Question: What is the third number system option?
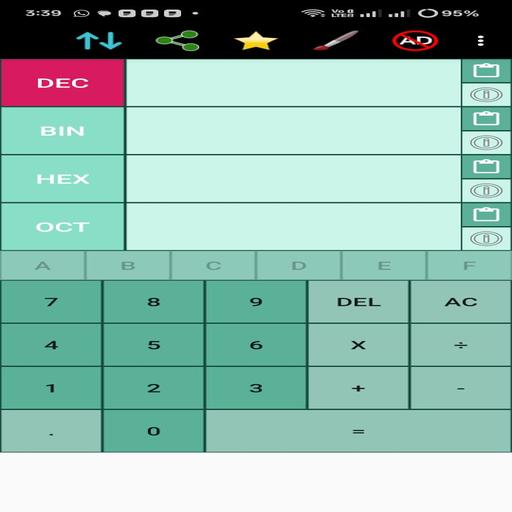
Answer: Hexadecimal (HEX)